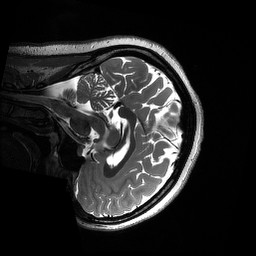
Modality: T2w
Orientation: sagittal
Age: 18
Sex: female